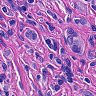
Metastatic tissue present: yes